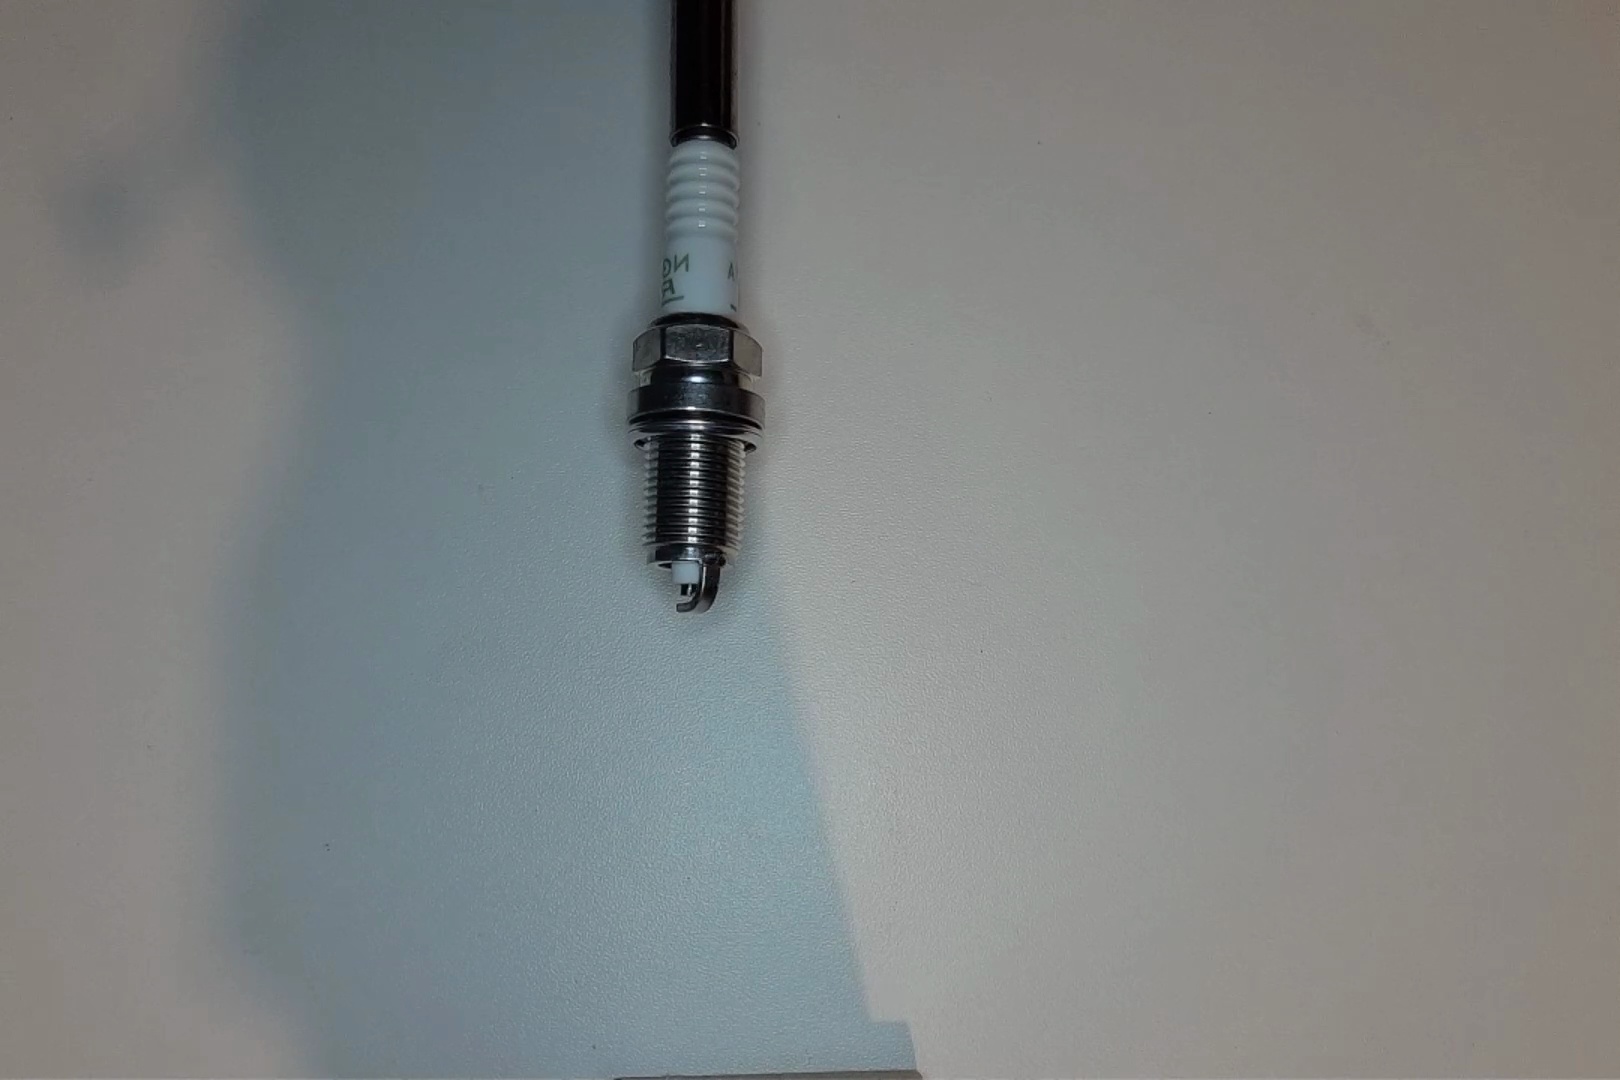
Label: normal